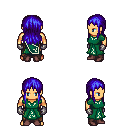
a pixel art fantasy rpg character, male body template, human, tanned skin, sash dress, robe skirt, blue unkempt hairstyle, metal gloves, maroon shoes, four views (front, back, left, right), 2x2 character sprite sheet, small pixel art, hard edges, no anti-aliasing